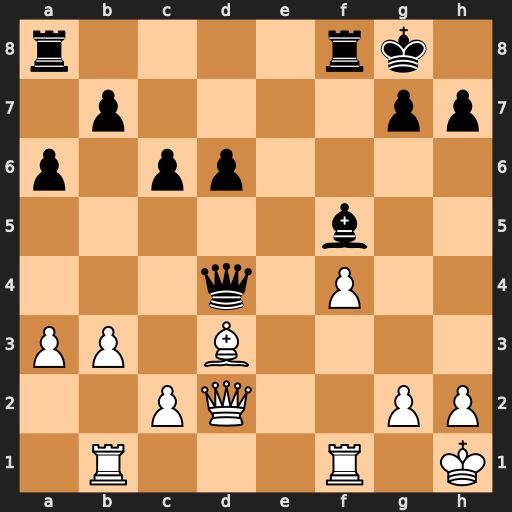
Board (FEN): r4rk1/1p4pp/p1pp4/5b2/3q1P2/PP1B4/2PQ2PP/1R3R1K
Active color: w
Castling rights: -
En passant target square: -
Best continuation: Bc4+ Qxc4 bxc4